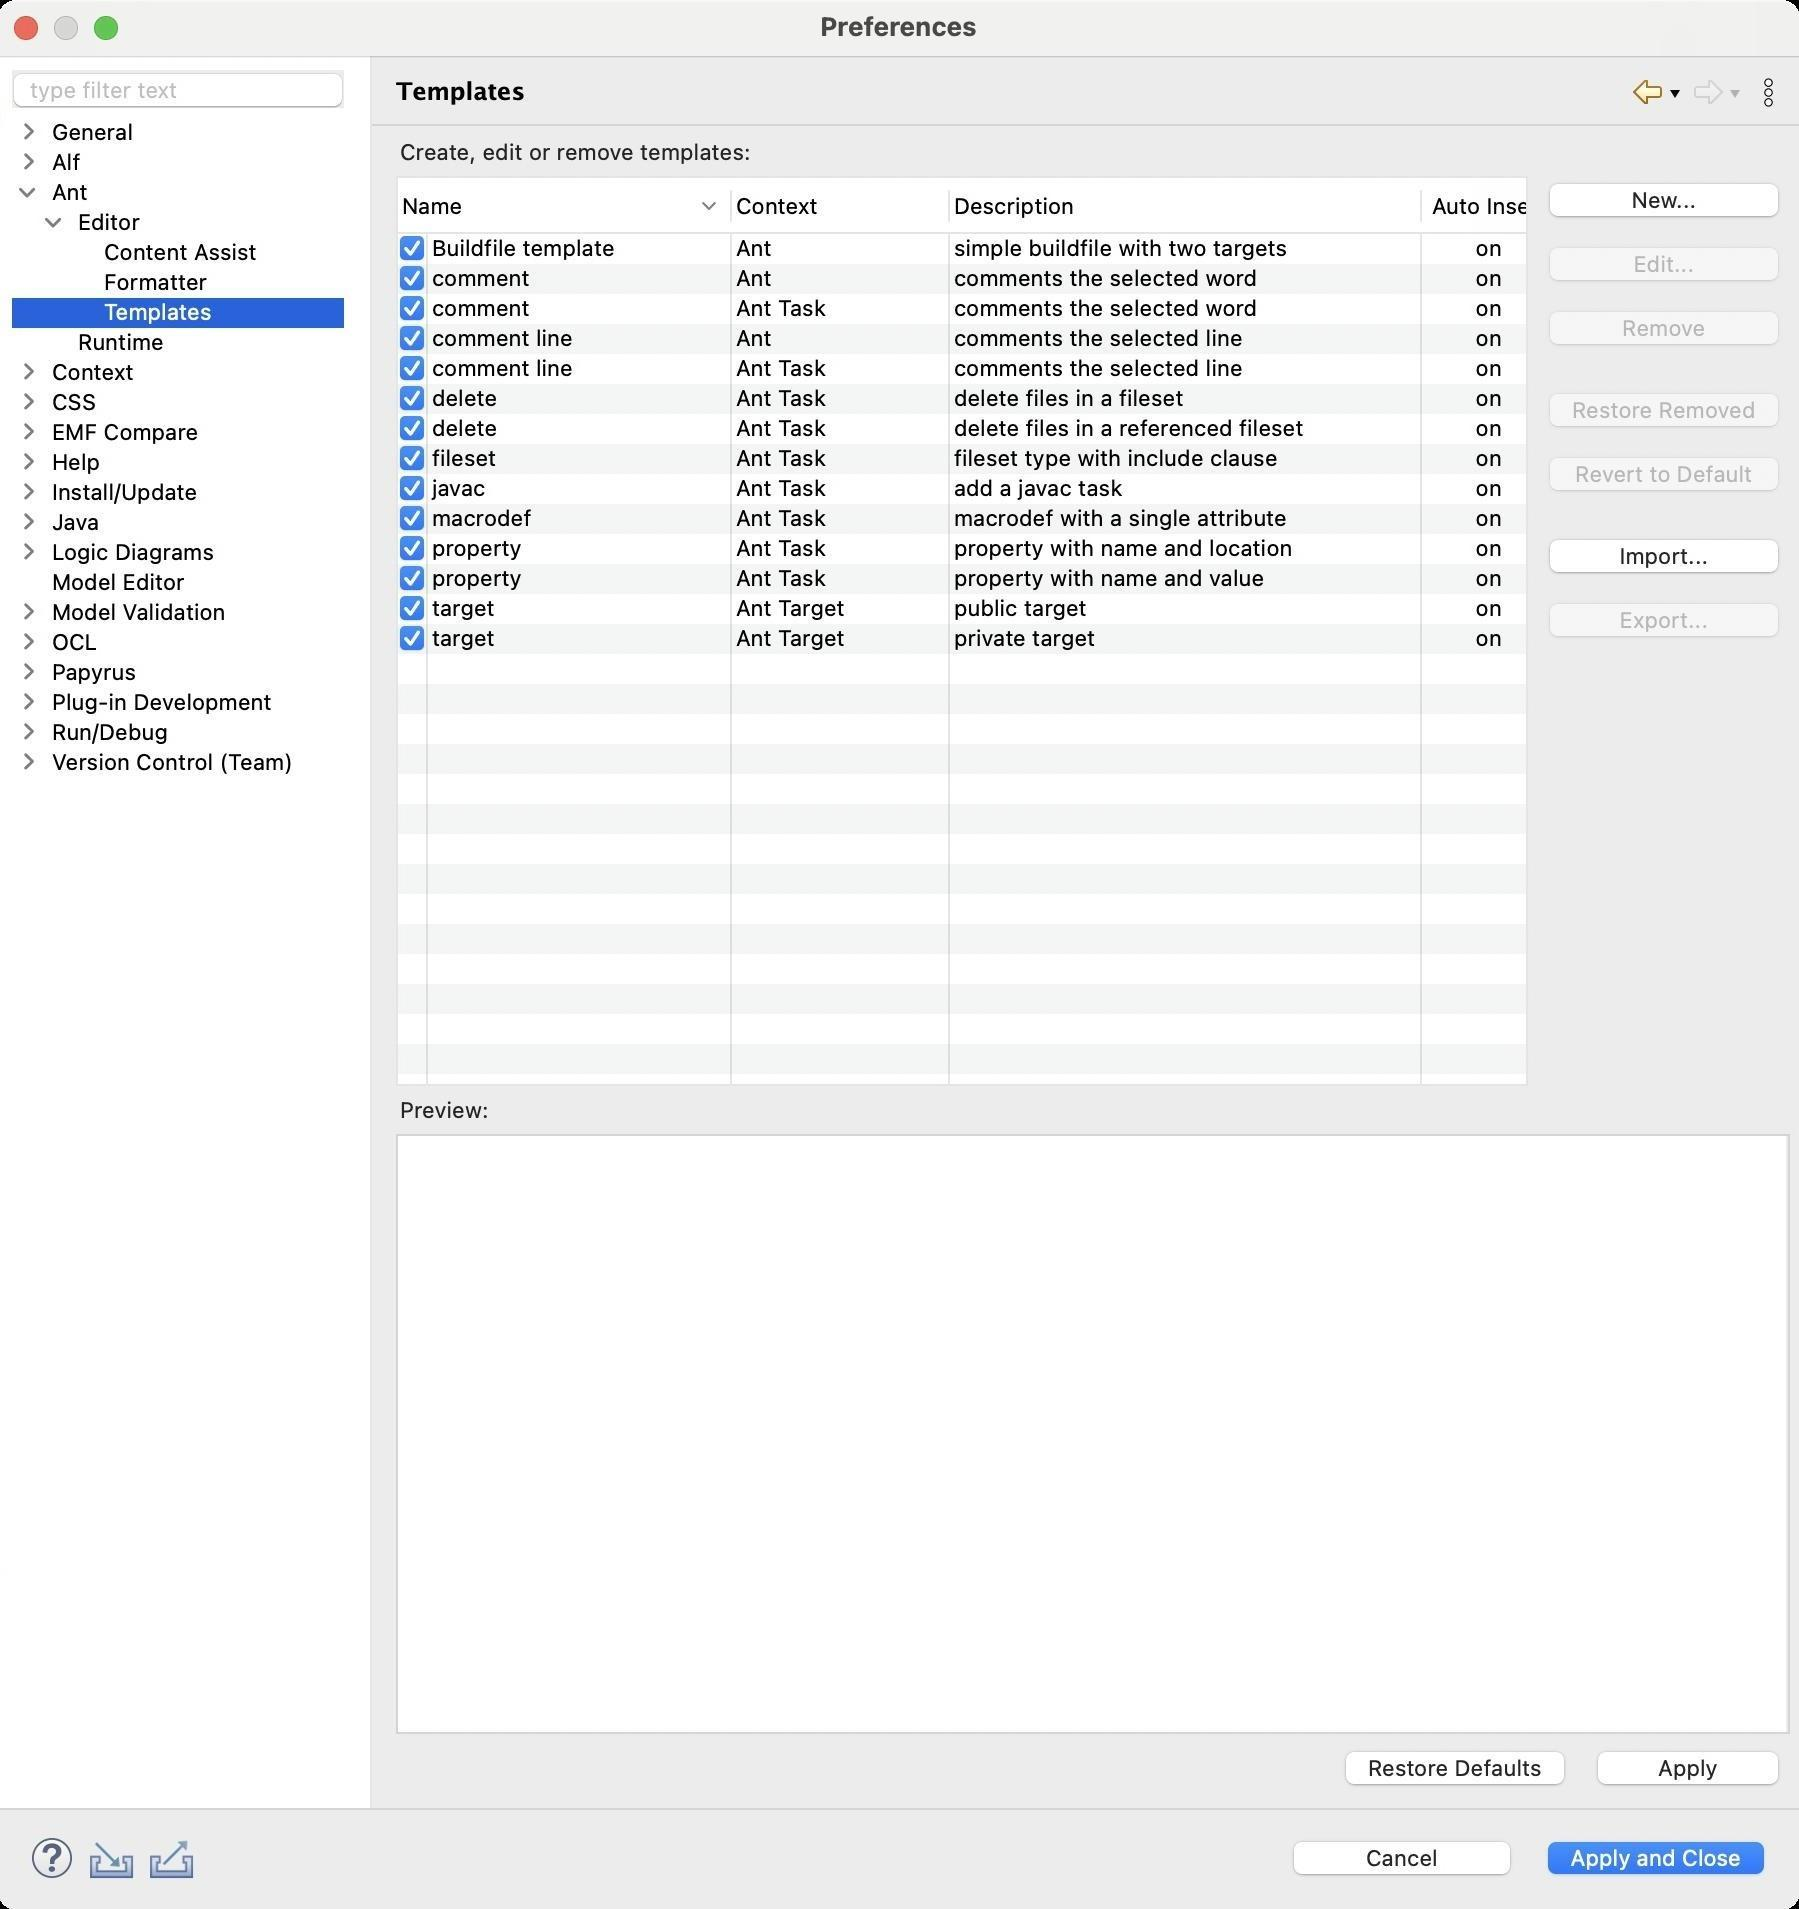
Accessibility tree:
{"name": "Preferences", "role": "AXWindow", "description": null, "role_description": "standard window", "value": null, "position": "480.00;95.00", "size": "901;955", "children": [{"name": "Apply_and_Close", "role": "AXButton", "description": null, "role_description": "button", "value": null, "position": "769.00;917.00", "size": "120;27", "children": []}, {"name": "Cancel", "role": "AXButton", "description": null, "role_description": "button", "value": null, "position": "642.00;917.00", "size": "120;27", "children": []}, {"name": null, "role": "AXToolbar", "description": null, "role_description": "toolbar", "value": null, "position": "12.00;915.00", "size": "90;30", "children": [{"name": "Help", "role": "AXCheckBox", "description": null, "role_description": "checkbox", "value": 0, "position": "12.00;915.00", "size": "30;30", "children": []}, {"name": "Import", "role": "AXButton", "description": null, "role_description": "button", "value": null, "position": "42.00;915.00", "size": "30;30", "children": []}, {"name": "Export", "role": "AXButton", "description": null, "role_description": "button", "value": null, "position": "72.00;915.00", "size": "30;30", "children": []}]}, {"name": null, "role": "AXScrollArea", "description": null, "role_description": "scroll area", "value": null, "position": "199.00;69.00", "size": "697;830", "children": [{"name": "Apply", "role": "AXButton", "description": null, "role_description": "button", "value": null, "position": "794.00;872.00", "size": "102;27", "children": []}, {"name": "Restore_Defaults", "role": "AXButton", "description": null, "role_description": "button", "value": null, "position": "668.00;872.00", "size": "121;27", "children": []}, {"name": null, "role": "AXScrollArea", "description": null, "role_description": "scroll area", "value": null, "position": "199.00;567.00", "size": "697;300", "children": [{"name": "Preview:", "role": "AXTextArea", "description": "", "role_description": "text entry area", "value": "", "position": "200.00;568.00", "size": "694;298", "children": []}, {"name": null, "role": "AXScrollBar", "description": null, "role_description": "scroll bar", "value": 1.0, "position": "200.00;850.00", "size": "695;16", "children": []}, {"name": null, "role": "AXScrollBar", "description": null, "role_description": "scroll bar", "value": 1.0, "position": "879.00;568.00", "size": "16;298", "children": []}]}, {"name": null, "role": "AXStaticText", "description": null, "role_description": "text", "value": "Preview:", "position": "199.00;548.00", "size": "49;14", "children": []}, {"name": "Export...", "role": "AXButton", "description": null, "role_description": "button", "value": null, "position": "770.00;298.00", "size": "126;27", "children": []}, {"name": "Import...", "role": "AXButton", "description": null, "role_description": "button", "value": null, "position": "770.00;266.00", "size": "126;27", "children": []}, {"name": "Revert_to_Default", "role": "AXButton", "description": null, "role_description": "button", "value": null, "position": "770.00;225.00", "size": "126;27", "children": []}, {"name": "Restore_Removed", "role": "AXButton", "description": null, "role_description": "button", "value": null, "position": "770.00;193.00", "size": "126;27", "children": []}, {"name": "Remove", "role": "AXButton", "description": null, "role_description": "button", "value": null, "position": "770.00;152.00", "size": "126;27", "children": []}, {"name": "Edit...", "role": "AXButton", "description": null, "role_description": "button", "value": null, "position": "770.00;120.00", "size": "126;27", "children": []}, {"name": "New...", "role": "AXButton", "description": null, "role_description": "button", "value": null, "position": "770.00;88.00", "size": "126;27", "children": []}, {"name": null, "role": "AXScrollArea", "description": null, "role_description": "scroll area", "value": null, "position": "199.00;88.00", "size": "566;455", "children": [{"name": null, "role": "AXTable", "description": null, "role_description": "table", "value": null, "position": "200.00;117.00", "size": "580;425", "children": [{"name": null, "role": "AXRow", "description": null, "role_description": "table row", "value": null, "position": "200.00;117.00", "size": "580;15", "children": [{"name": "", "role": "AXCheckBox", "description": null, "role_description": "checkbox", "value": 1, "position": "200.00;117.00", "size": "14;14", "children": []}, {"name": null, "role": "AXStaticText", "description": null, "role_description": "text", "value": "Buildfile template", "position": "215.00;117.00", "size": "151;14", "children": []}, {"name": null, "role": "AXStaticText", "description": null, "role_description": "text", "value": "Ant", "position": "367.00;117.00", "size": "108;14", "children": []}, {"name": null, "role": "AXStaticText", "description": null, "role_description": "text", "value": "simple buildfile with two targets", "position": "476.00;117.00", "size": "235;14", "children": []}, {"name": null, "role": "AXStaticText", "description": null, "role_description": "text", "value": "on", "position": "712.00;117.00", "size": "67;14", "children": []}]}, {"name": null, "role": "AXRow", "description": null, "role_description": "table row", "value": null, "position": "200.00;132.00", "size": "580;15", "children": [{"name": "", "role": "AXCheckBox", "description": null, "role_description": "checkbox", "value": 1, "position": "200.00;132.00", "size": "14;14", "children": []}, {"name": null, "role": "AXStaticText", "description": null, "role_description": "text", "value": "comment", "position": "215.00;132.00", "size": "151;14", "children": []}, {"name": null, "role": "AXStaticText", "description": null, "role_description": "text", "value": "Ant", "position": "367.00;132.00", "size": "108;14", "children": []}, {"name": null, "role": "AXStaticText", "description": null, "role_description": "text", "value": "comments the selected word", "position": "476.00;132.00", "size": "235;14", "children": []}, {"name": null, "role": "AXStaticText", "description": null, "role_description": "text", "value": "on", "position": "712.00;132.00", "size": "67;14", "children": []}]}, {"name": null, "role": "AXRow", "description": null, "role_description": "table row", "value": null, "position": "200.00;147.00", "size": "580;15", "children": [{"name": "", "role": "AXCheckBox", "description": null, "role_description": "checkbox", "value": 1, "position": "200.00;147.00", "size": "14;14", "children": []}, {"name": null, "role": "AXStaticText", "description": null, "role_description": "text", "value": "comment", "position": "215.00;147.00", "size": "151;14", "children": []}, {"name": null, "role": "AXStaticText", "description": null, "role_description": "text", "value": "Ant Task", "position": "367.00;147.00", "size": "108;14", "children": []}, {"name": null, "role": "AXStaticText", "description": null, "role_description": "text", "value": "comments the selected word", "position": "476.00;147.00", "size": "235;14", "children": []}, {"name": null, "role": "AXStaticText", "description": null, "role_description": "text", "value": "on", "position": "712.00;147.00", "size": "67;14", "children": []}]}, {"name": null, "role": "AXRow", "description": null, "role_description": "table row", "value": null, "position": "200.00;162.00", "size": "580;15", "children": [{"name": "", "role": "AXCheckBox", "description": null, "role_description": "checkbox", "value": 1, "position": "200.00;162.00", "size": "14;14", "children": []}, {"name": null, "role": "AXStaticText", "description": null, "role_description": "text", "value": "comment line", "position": "215.00;162.00", "size": "151;14", "children": []}, {"name": null, "role": "AXStaticText", "description": null, "role_description": "text", "value": "Ant", "position": "367.00;162.00", "size": "108;14", "children": []}, {"name": null, "role": "AXStaticText", "description": null, "role_description": "text", "value": "comments the selected line", "position": "476.00;162.00", "size": "235;14", "children": []}, {"name": null, "role": "AXStaticText", "description": null, "role_description": "text", "value": "on", "position": "712.00;162.00", "size": "67;14", "children": []}]}, {"name": null, "role": "AXRow", "description": null, "role_description": "table row", "value": null, "position": "200.00;177.00", "size": "580;15", "children": [{"name": "", "role": "AXCheckBox", "description": null, "role_description": "checkbox", "value": 1, "position": "200.00;177.00", "size": "14;14", "children": []}, {"name": null, "role": "AXStaticText", "description": null, "role_description": "text", "value": "comment line", "position": "215.00;177.00", "size": "151;14", "children": []}, {"name": null, "role": "AXStaticText", "description": null, "role_description": "text", "value": "Ant Task", "position": "367.00;177.00", "size": "108;14", "children": []}, {"name": null, "role": "AXStaticText", "description": null, "role_description": "text", "value": "comments the selected line", "position": "476.00;177.00", "size": "235;14", "children": []}, {"name": null, "role": "AXStaticText", "description": null, "role_description": "text", "value": "on", "position": "712.00;177.00", "size": "67;14", "children": []}]}, {"name": null, "role": "AXRow", "description": null, "role_description": "table row", "value": null, "position": "200.00;192.00", "size": "580;15", "children": [{"name": "", "role": "AXCheckBox", "description": null, "role_description": "checkbox", "value": 1, "position": "200.00;192.00", "size": "14;14", "children": []}, {"name": null, "role": "AXStaticText", "description": null, "role_description": "text", "value": "delete", "position": "215.00;192.00", "size": "151;14", "children": []}, {"name": null, "role": "AXStaticText", "description": null, "role_description": "text", "value": "Ant Task", "position": "367.00;192.00", "size": "108;14", "children": []}, {"name": null, "role": "AXStaticText", "description": null, "role_description": "text", "value": "delete files in a fileset", "position": "476.00;192.00", "size": "235;14", "children": []}, {"name": null, "role": "AXStaticText", "description": null, "role_description": "text", "value": "on", "position": "712.00;192.00", "size": "67;14", "children": []}]}, {"name": null, "role": "AXRow", "description": null, "role_description": "table row", "value": null, "position": "200.00;207.00", "size": "580;15", "children": [{"name": "", "role": "AXCheckBox", "description": null, "role_description": "checkbox", "value": 1, "position": "200.00;207.00", "size": "14;14", "children": []}, {"name": null, "role": "AXStaticText", "description": null, "role_description": "text", "value": "delete", "position": "215.00;207.00", "size": "151;14", "children": []}, {"name": null, "role": "AXStaticText", "description": null, "role_description": "text", "value": "Ant Task", "position": "367.00;207.00", "size": "108;14", "children": []}, {"name": null, "role": "AXStaticText", "description": null, "role_description": "text", "value": "delete files in a referenced fileset", "position": "476.00;207.00", "size": "235;14", "children": []}, {"name": null, "role": "AXStaticText", "description": null, "role_description": "text", "value": "on", "position": "712.00;207.00", "size": "67;14", "children": []}]}, {"name": null, "role": "AXRow", "description": null, "role_description": "table row", "value": null, "position": "200.00;222.00", "size": "580;15", "children": [{"name": "", "role": "AXCheckBox", "description": null, "role_description": "checkbox", "value": 1, "position": "200.00;222.00", "size": "14;14", "children": []}, {"name": null, "role": "AXStaticText", "description": null, "role_description": "text", "value": "fileset", "position": "215.00;222.00", "size": "151;14", "children": []}, {"name": null, "role": "AXStaticText", "description": null, "role_description": "text", "value": "Ant Task", "position": "367.00;222.00", "size": "108;14", "children": []}, {"name": null, "role": "AXStaticText", "description": null, "role_description": "text", "value": "fileset type with include clause", "position": "476.00;222.00", "size": "235;14", "children": []}, {"name": null, "role": "AXStaticText", "description": null, "role_description": "text", "value": "on", "position": "712.00;222.00", "size": "67;14", "children": []}]}, {"name": null, "role": "AXRow", "description": null, "role_description": "table row", "value": null, "position": "200.00;237.00", "size": "580;15", "children": [{"name": "", "role": "AXCheckBox", "description": null, "role_description": "checkbox", "value": 1, "position": "200.00;237.00", "size": "14;14", "children": []}, {"name": null, "role": "AXStaticText", "description": null, "role_description": "text", "value": "javac", "position": "215.00;237.00", "size": "151;14", "children": []}, {"name": null, "role": "AXStaticText", "description": null, "role_description": "text", "value": "Ant Task", "position": "367.00;237.00", "size": "108;14", "children": []}, {"name": null, "role": "AXStaticText", "description": null, "role_description": "text", "value": "add a javac task", "position": "476.00;237.00", "size": "235;14", "children": []}, {"name": null, "role": "AXStaticText", "description": null, "role_description": "text", "value": "on", "position": "712.00;237.00", "size": "67;14", "children": []}]}, {"name": null, "role": "AXRow", "description": null, "role_description": "table row", "value": null, "position": "200.00;252.00", "size": "580;15", "children": [{"name": "", "role": "AXCheckBox", "description": null, "role_description": "checkbox", "value": 1, "position": "200.00;252.00", "size": "14;14", "children": []}, {"name": null, "role": "AXStaticText", "description": null, "role_description": "text", "value": "macrodef", "position": "215.00;252.00", "size": "151;14", "children": []}, {"name": null, "role": "AXStaticText", "description": null, "role_description": "text", "value": "Ant Task", "position": "367.00;252.00", "size": "108;14", "children": []}, {"name": null, "role": "AXStaticText", "description": null, "role_description": "text", "value": "macrodef with a single attribute", "position": "476.00;252.00", "size": "235;14", "children": []}, {"name": null, "role": "AXStaticText", "description": null, "role_description": "text", "value": "on", "position": "712.00;252.00", "size": "67;14", "children": []}]}, {"name": null, "role": "AXRow", "description": null, "role_description": "table row", "value": null, "position": "200.00;267.00", "size": "580;15", "children": [{"name": "", "role": "AXCheckBox", "description": null, "role_description": "checkbox", "value": 1, "position": "200.00;267.00", "size": "14;14", "children": []}, {"name": null, "role": "AXStaticText", "description": null, "role_description": "text", "value": "property", "position": "215.00;267.00", "size": "151;14", "children": []}, {"name": null, "role": "AXStaticText", "description": null, "role_description": "text", "value": "Ant Task", "position": "367.00;267.00", "size": "108;14", "children": []}, {"name": null, "role": "AXStaticText", "description": null, "role_description": "text", "value": "property with name and location", "position": "476.00;267.00", "size": "235;14", "children": []}, {"name": null, "role": "AXStaticText", "description": null, "role_description": "text", "value": "on", "position": "712.00;267.00", "size": "67;14", "children": []}]}, {"name": null, "role": "AXRow", "description": null, "role_description": "table row", "value": null, "position": "200.00;282.00", "size": "580;15", "children": [{"name": "", "role": "AXCheckBox", "description": null, "role_description": "checkbox", "value": 1, "position": "200.00;282.00", "size": "14;14", "children": []}, {"name": null, "role": "AXStaticText", "description": null, "role_description": "text", "value": "property", "position": "215.00;282.00", "size": "151;14", "children": []}, {"name": null, "role": "AXStaticText", "description": null, "role_description": "text", "value": "Ant Task", "position": "367.00;282.00", "size": "108;14", "children": []}, {"name": null, "role": "AXStaticText", "description": null, "role_description": "text", "value": "property with name and value", "position": "476.00;282.00", "size": "235;14", "children": []}, {"name": null, "role": "AXStaticText", "description": null, "role_description": "text", "value": "on", "position": "712.00;282.00", "size": "67;14", "children": []}]}, {"name": null, "role": "AXRow", "description": null, "role_description": "table row", "value": null, "position": "200.00;297.00", "size": "580;15", "children": [{"name": "", "role": "AXCheckBox", "description": null, "role_description": "checkbox", "value": 1, "position": "200.00;297.00", "size": "14;14", "children": []}, {"name": null, "role": "AXStaticText", "description": null, "role_description": "text", "value": "target", "position": "215.00;297.00", "size": "151;14", "children": []}, {"name": null, "role": "AXStaticText", "description": null, "role_description": "text", "value": "Ant Target", "position": "367.00;297.00", "size": "108;14", "children": []}, {"name": null, "role": "AXStaticText", "description": null, "role_description": "text", "value": "public target", "position": "476.00;297.00", "size": "235;14", "children": []}, {"name": null, "role": "AXStaticText", "description": null, "role_description": "text", "value": "on", "position": "712.00;297.00", "size": "67;14", "children": []}]}, {"name": null, "role": "AXRow", "description": null, "role_description": "table row", "value": null, "position": "200.00;312.00", "size": "580;15", "children": [{"name": "", "role": "AXCheckBox", "description": null, "role_description": "checkbox", "value": 1, "position": "200.00;312.00", "size": "14;14", "children": []}, {"name": null, "role": "AXStaticText", "description": null, "role_description": "text", "value": "target", "position": "215.00;312.00", "size": "151;14", "children": []}, {"name": null, "role": "AXStaticText", "description": null, "role_description": "text", "value": "Ant Target", "position": "367.00;312.00", "size": "108;14", "children": []}, {"name": null, "role": "AXStaticText", "description": null, "role_description": "text", "value": "private target", "position": "476.00;312.00", "size": "235;14", "children": []}, {"name": null, "role": "AXStaticText", "description": null, "role_description": "text", "value": "on", "position": "712.00;312.00", "size": "67;14", "children": []}]}, {"name": null, "role": "AXColumn", "description": null, "role_description": "column", "value": null, "position": "200.00;117.00", "size": "15;425", "children": []}, {"name": null, "role": "AXColumn", "description": null, "role_description": "column", "value": null, "position": "215.00;117.00", "size": "152;425", "children": []}, {"name": null, "role": "AXColumn", "description": null, "role_description": "column", "value": null, "position": "367.00;117.00", "size": "109;425", "children": []}, {"name": null, "role": "AXColumn", "description": null, "role_description": "column", "value": null, "position": "476.00;117.00", "size": "236;425", "children": []}, {"name": null, "role": "AXColumn", "description": null, "role_description": "column", "value": null, "position": "712.00;117.00", "size": "68;425", "children": []}, {"name": null, "role": "AXGroup", "description": null, "role_description": "group", "value": null, "position": "200.00;89.00", "size": "580;28", "children": [{"name": "", "role": "AXButton", "description": null, "role_description": "sort button", "value": null, "position": "200.00;89.00", "size": "0;28", "children": []}, {"name": "Name", "role": "AXButton", "description": null, "role_description": "sort button", "value": null, "position": "200.00;89.00", "size": "167;28", "children": []}, {"name": "Context", "role": "AXButton", "description": null, "role_description": "sort button", "value": null, "position": "367.00;89.00", "size": "109;28", "children": []}, {"name": "Description", "role": "AXButton", "description": null, "role_description": "sort button", "value": null, "position": "476.00;89.00", "size": "236;28", "children": []}, {"name": "Auto_Insert", "role": "AXButton", "description": null, "role_description": "sort button", "value": null, "position": "712.00;89.00", "size": "68;28", "children": []}]}]}, {"name": null, "role": "AXScrollBar", "description": null, "role_description": "scroll bar", "value": 0.0, "position": "200.00;526.00", "size": "564;16", "children": [{"name": null, "role": "AXValueIndicator", "description": null, "role_description": "value indicator", "value": 0.0, "position": "201.00;530.00", "size": "546;12", "children": []}, {"name": null, "role": "AXButton", "description": null, "role_description": "increment arrow button", "value": null, "position": "200.00;526.00", "size": "0;0", "children": []}, {"name": null, "role": "AXButton", "description": null, "role_description": "decrement arrow button", "value": null, "position": "200.00;526.00", "size": "0;0", "children": []}, {"name": null, "role": "AXButton", "description": null, "role_description": "increment page button", "value": null, "position": "747.50;530.00", "size": "16;12", "children": []}, {"name": null, "role": "AXButton", "description": null, "role_description": "decrement page button", "value": null, "position": "200.00;530.00", "size": "1;12", "children": []}]}]}, {"name": null, "role": "AXStaticText", "description": null, "role_description": "text", "value": "Create, edit or remove templates:", "position": "199.00;69.00", "size": "697;14", "children": []}]}, {"name": null, "role": "AXToolbar", "description": "", "role_description": "toolbar", "value": null, "position": "814.00;35.00", "size": "82;22", "children": [{"name": "Back_to_Formatter", "role": "AXMenuButton", "description": null, "role_description": "menu button", "value": null, "position": "814.00;35.00", "size": "22;22", "children": []}, {"name": "Forward", "role": "AXMenuButton", "description": null, "role_description": "menu button", "value": null, "position": "844.00;35.00", "size": "22;22", "children": []}, {"name": "Additional_Dialog_Actions", "role": "AXButton", "description": null, "role_description": "button", "value": null, "position": "874.00;35.00", "size": "22;22", "children": []}]}, {"name": null, "role": "AXStaticText", "description": "", "role_description": "text", "value": "Templates", "position": "196.00;35.00", "size": "611;21", "children": []}, {"name": null, "role": "AXSplitter", "description": null, "role_description": "splitter", "value": 180, "position": "180.00;28.00", "size": "5;876", "children": []}, {"name": null, "role": "AXScrollArea", "description": null, "role_description": "scroll area", "value": null, "position": "7.00;59.00", "size": "166;845", "children": [{"name": null, "role": "AXOutline", "description": null, "role_description": "outline", "value": null, "position": "7.00;59.00", "size": "166;845", "children": [{"name": null, "role": "AXRow", "description": null, "role_description": "outline row", "value": null, "position": "7.00;59.00", "size": "166;15", "children": [{"name": null, "role": "AXGroup", "description": null, "role_description": "group", "value": null, "position": "7.00;59.00", "size": "141;15", "children": [{"name": null, "role": "AXDisclosureTriangle", "description": null, "role_description": "disclosure triangle", "value": 0, "position": "9.00;59.00", "size": "12;14", "children": []}, {"name": null, "role": "AXStaticText", "description": null, "role_description": "text", "value": "General", "position": "25.00;59.00", "size": "122;14", "children": []}]}]}, {"name": null, "role": "AXRow", "description": null, "role_description": "outline row", "value": null, "position": "7.00;74.00", "size": "166;15", "children": [{"name": null, "role": "AXGroup", "description": null, "role_description": "group", "value": null, "position": "7.00;74.00", "size": "141;15", "children": [{"name": null, "role": "AXDisclosureTriangle", "description": null, "role_description": "disclosure triangle", "value": 0, "position": "9.00;74.00", "size": "12;14", "children": []}, {"name": null, "role": "AXStaticText", "description": null, "role_description": "text", "value": "Alf", "position": "25.00;74.00", "size": "122;14", "children": []}]}]}, {"name": null, "role": "AXRow", "description": null, "role_description": "outline row", "value": null, "position": "7.00;89.00", "size": "166;15", "children": [{"name": null, "role": "AXGroup", "description": null, "role_description": "group", "value": null, "position": "7.00;89.00", "size": "141;15", "children": [{"name": null, "role": "AXDisclosureTriangle", "description": null, "role_description": "disclosure triangle", "value": 1, "position": "9.00;89.00", "size": "12;14", "children": []}, {"name": null, "role": "AXStaticText", "description": null, "role_description": "text", "value": "Ant", "position": "25.00;89.00", "size": "122;14", "children": []}]}]}, {"name": null, "role": "AXRow", "description": null, "role_description": "outline row", "value": null, "position": "7.00;104.00", "size": "166;15", "children": [{"name": null, "role": "AXGroup", "description": null, "role_description": "group", "value": null, "position": "7.00;104.00", "size": "141;15", "children": [{"name": null, "role": "AXDisclosureTriangle", "description": null, "role_description": "disclosure triangle", "value": 1, "position": "22.00;104.00", "size": "12;14", "children": []}, {"name": null, "role": "AXStaticText", "description": null, "role_description": "text", "value": "Editor", "position": "38.00;104.00", "size": "109;14", "children": []}]}]}, {"name": null, "role": "AXRow", "description": null, "role_description": "outline row", "value": null, "position": "7.00;119.00", "size": "166;15", "children": [{"name": null, "role": "AXStaticText", "description": null, "role_description": "text", "value": "Content Assist", "position": "51.00;119.00", "size": "96;14", "children": []}]}, {"name": null, "role": "AXRow", "description": null, "role_description": "outline row", "value": null, "position": "7.00;134.00", "size": "166;15", "children": [{"name": null, "role": "AXStaticText", "description": null, "role_description": "text", "value": "Formatter", "position": "51.00;134.00", "size": "96;14", "children": []}]}, {"name": null, "role": "AXRow", "description": null, "role_description": "outline row", "value": null, "position": "7.00;149.00", "size": "166;15", "children": [{"name": null, "role": "AXStaticText", "description": null, "role_description": "text", "value": "Templates", "position": "51.00;149.00", "size": "96;14", "children": []}]}, {"name": null, "role": "AXRow", "description": null, "role_description": "outline row", "value": null, "position": "7.00;164.00", "size": "166;15", "children": [{"name": null, "role": "AXStaticText", "description": null, "role_description": "text", "value": "Runtime", "position": "38.00;164.00", "size": "109;14", "children": []}]}, {"name": null, "role": "AXRow", "description": null, "role_description": "outline row", "value": null, "position": "7.00;179.00", "size": "166;15", "children": [{"name": null, "role": "AXGroup", "description": null, "role_description": "group", "value": null, "position": "7.00;179.00", "size": "141;15", "children": [{"name": null, "role": "AXDisclosureTriangle", "description": null, "role_description": "disclosure triangle", "value": 0, "position": "9.00;179.00", "size": "12;14", "children": []}, {"name": null, "role": "AXStaticText", "description": null, "role_description": "text", "value": "Context", "position": "25.00;179.00", "size": "122;14", "children": []}]}]}, {"name": null, "role": "AXRow", "description": null, "role_description": "outline row", "value": null, "position": "7.00;194.00", "size": "166;15", "children": [{"name": null, "role": "AXGroup", "description": null, "role_description": "group", "value": null, "position": "7.00;194.00", "size": "141;15", "children": [{"name": null, "role": "AXDisclosureTriangle", "description": null, "role_description": "disclosure triangle", "value": 0, "position": "9.00;194.00", "size": "12;14", "children": []}, {"name": null, "role": "AXStaticText", "description": null, "role_description": "text", "value": "CSS", "position": "25.00;194.00", "size": "122;14", "children": []}]}]}, {"name": null, "role": "AXRow", "description": null, "role_description": "outline row", "value": null, "position": "7.00;209.00", "size": "166;15", "children": [{"name": null, "role": "AXGroup", "description": null, "role_description": "group", "value": null, "position": "7.00;209.00", "size": "141;15", "children": [{"name": null, "role": "AXDisclosureTriangle", "description": null, "role_description": "disclosure triangle", "value": 0, "position": "9.00;209.00", "size": "12;14", "children": []}, {"name": null, "role": "AXStaticText", "description": null, "role_description": "text", "value": "EMF Compare", "position": "25.00;209.00", "size": "122;14", "children": []}]}]}, {"name": null, "role": "AXRow", "description": null, "role_description": "outline row", "value": null, "position": "7.00;224.00", "size": "166;15", "children": [{"name": null, "role": "AXGroup", "description": null, "role_description": "group", "value": null, "position": "7.00;224.00", "size": "141;15", "children": [{"name": null, "role": "AXDisclosureTriangle", "description": null, "role_description": "disclosure triangle", "value": 0, "position": "9.00;224.00", "size": "12;14", "children": []}, {"name": null, "role": "AXStaticText", "description": null, "role_description": "text", "value": "Help", "position": "25.00;224.00", "size": "122;14", "children": []}]}]}, {"name": null, "role": "AXRow", "description": null, "role_description": "outline row", "value": null, "position": "7.00;239.00", "size": "166;15", "children": [{"name": null, "role": "AXGroup", "description": null, "role_description": "group", "value": null, "position": "7.00;239.00", "size": "141;15", "children": [{"name": null, "role": "AXDisclosureTriangle", "description": null, "role_description": "disclosure triangle", "value": 0, "position": "9.00;239.00", "size": "12;14", "children": []}, {"name": null, "role": "AXStaticText", "description": null, "role_description": "text", "value": "Install/Update", "position": "25.00;239.00", "size": "122;14", "children": []}]}]}, {"name": null, "role": "AXRow", "description": null, "role_description": "outline row", "value": null, "position": "7.00;254.00", "size": "166;15", "children": [{"name": null, "role": "AXGroup", "description": null, "role_description": "group", "value": null, "position": "7.00;254.00", "size": "141;15", "children": [{"name": null, "role": "AXDisclosureTriangle", "description": null, "role_description": "disclosure triangle", "value": 0, "position": "9.00;254.00", "size": "12;14", "children": []}, {"name": null, "role": "AXStaticText", "description": null, "role_description": "text", "value": "Java", "position": "25.00;254.00", "size": "122;14", "children": []}]}]}, {"name": null, "role": "AXRow", "description": null, "role_description": "outline row", "value": null, "position": "7.00;269.00", "size": "166;15", "children": [{"name": null, "role": "AXGroup", "description": null, "role_description": "group", "value": null, "position": "7.00;269.00", "size": "141;15", "children": [{"name": null, "role": "AXDisclosureTriangle", "description": null, "role_description": "disclosure triangle", "value": 0, "position": "9.00;269.00", "size": "12;14", "children": []}, {"name": null, "role": "AXStaticText", "description": null, "role_description": "text", "value": "Logic Diagrams", "position": "25.00;269.00", "size": "122;14", "children": []}]}]}, {"name": null, "role": "AXRow", "description": null, "role_description": "outline row", "value": null, "position": "7.00;284.00", "size": "166;15", "children": [{"name": null, "role": "AXStaticText", "description": null, "role_description": "text", "value": "Model Editor", "position": "25.00;284.00", "size": "122;14", "children": []}]}, {"name": null, "role": "AXRow", "description": null, "role_description": "outline row", "value": null, "position": "7.00;299.00", "size": "166;15", "children": [{"name": null, "role": "AXGroup", "description": null, "role_description": "group", "value": null, "position": "7.00;299.00", "size": "141;15", "children": [{"name": null, "role": "AXDisclosureTriangle", "description": null, "role_description": "disclosure triangle", "value": 0, "position": "9.00;299.00", "size": "12;14", "children": []}, {"name": null, "role": "AXStaticText", "description": null, "role_description": "text", "value": "Model Validation", "position": "25.00;299.00", "size": "122;14", "children": []}]}]}, {"name": null, "role": "AXRow", "description": null, "role_description": "outline row", "value": null, "position": "7.00;314.00", "size": "166;15", "children": [{"name": null, "role": "AXGroup", "description": null, "role_description": "group", "value": null, "position": "7.00;314.00", "size": "141;15", "children": [{"name": null, "role": "AXDisclosureTriangle", "description": null, "role_description": "disclosure triangle", "value": 0, "position": "9.00;314.00", "size": "12;14", "children": []}, {"name": null, "role": "AXStaticText", "description": null, "role_description": "text", "value": "OCL", "position": "25.00;314.00", "size": "122;14", "children": []}]}]}, {"name": null, "role": "AXRow", "description": null, "role_description": "outline row", "value": null, "position": "7.00;329.00", "size": "166;15", "children": [{"name": null, "role": "AXGroup", "description": null, "role_description": "group", "value": null, "position": "7.00;329.00", "size": "141;15", "children": [{"name": null, "role": "AXDisclosureTriangle", "description": null, "role_description": "disclosure triangle", "value": 0, "position": "9.00;329.00", "size": "12;14", "children": []}, {"name": null, "role": "AXStaticText", "description": null, "role_description": "text", "value": "Papyrus", "position": "25.00;329.00", "size": "122;14", "children": []}]}]}, {"name": null, "role": "AXRow", "description": null, "role_description": "outline row", "value": null, "position": "7.00;344.00", "size": "166;15", "children": [{"name": null, "role": "AXGroup", "description": null, "role_description": "group", "value": null, "position": "7.00;344.00", "size": "141;15", "children": [{"name": null, "role": "AXDisclosureTriangle", "description": null, "role_description": "disclosure triangle", "value": 0, "position": "9.00;344.00", "size": "12;14", "children": []}, {"name": null, "role": "AXStaticText", "description": null, "role_description": "text", "value": "Plug-in Development", "position": "25.00;344.00", "size": "122;14", "children": []}]}]}, {"name": null, "role": "AXRow", "description": null, "role_description": "outline row", "value": null, "position": "7.00;359.00", "size": "166;15", "children": [{"name": null, "role": "AXGroup", "description": null, "role_description": "group", "value": null, "position": "7.00;359.00", "size": "141;15", "children": [{"name": null, "role": "AXDisclosureTriangle", "description": null, "role_description": "disclosure triangle", "value": 0, "position": "9.00;359.00", "size": "12;14", "children": []}, {"name": null, "role": "AXStaticText", "description": null, "role_description": "text", "value": "Run/Debug", "position": "25.00;359.00", "size": "122;14", "children": []}]}]}, {"name": null, "role": "AXRow", "description": null, "role_description": "outline row", "value": null, "position": "7.00;374.00", "size": "166;15", "children": [{"name": null, "role": "AXGroup", "description": null, "role_description": "group", "value": null, "position": "7.00;374.00", "size": "141;15", "children": [{"name": null, "role": "AXDisclosureTriangle", "description": null, "role_description": "disclosure triangle", "value": 0, "position": "9.00;374.00", "size": "12;14", "children": []}, {"name": null, "role": "AXStaticText", "description": null, "role_description": "text", "value": "Version Control (Team)", "position": "25.00;374.00", "size": "122;14", "children": []}]}]}, {"name": null, "role": "AXColumn", "description": null, "role_description": "column", "value": null, "position": "7.00;59.00", "size": "141;845", "children": []}]}]}, {"name": "type_filter_text", "role": "AXTextField", "description": null, "role_description": "search text field", "value": "", "position": "7.00;35.00", "size": "166;19", "children": []}, {"name": null, "role": "AXButton", "description": null, "role_description": "close button", "value": null, "position": "7.00;6.00", "size": "14;16", "children": []}, {"name": null, "role": "AXButton", "description": null, "role_description": "zoom button", "value": null, "position": "47.00;6.00", "size": "14;16", "children": [{"name": null, "role": "AXGroup", "description": null, "role_description": "group", "value": null, "position": "47.00;6.00", "size": "14;16", "children": [{"name": null, "role": "AXGroup", "description": null, "role_description": "group", "value": null, "position": "47.00;6.00", "size": "14;16", "children": []}]}]}, {"name": null, "role": "AXButton", "description": null, "role_description": "minimize button", "value": null, "position": "27.00;6.00", "size": "14;16", "children": []}, {"name": null, "role": "AXStaticText", "description": null, "role_description": "text", "value": "Preferences", "position": "409.00;5.00", "size": "83;16", "children": []}]}